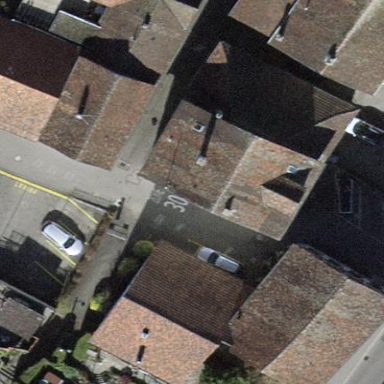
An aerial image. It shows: Gabled house with the roof oriented across.